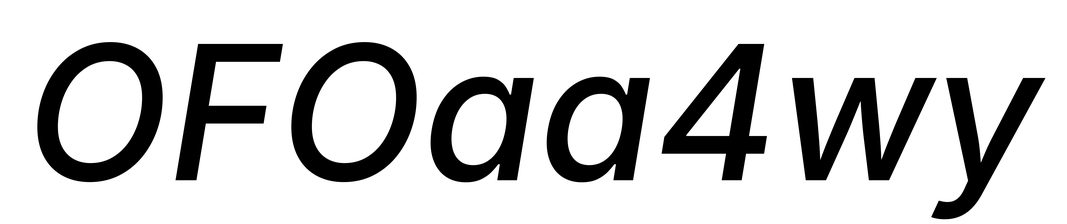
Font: Inter-Italic_Medium_Italic